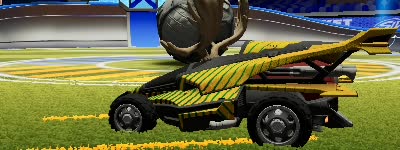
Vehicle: aftershock